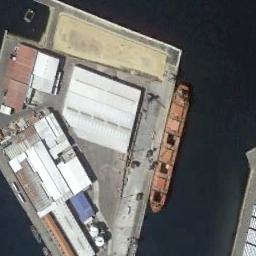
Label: ship